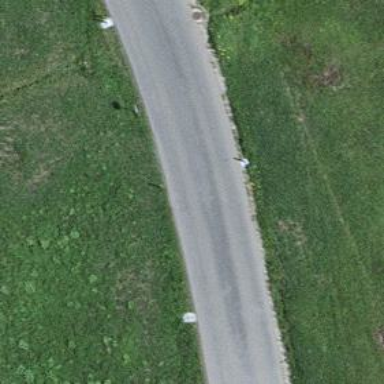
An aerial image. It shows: Tertiary road with asphalt surface.